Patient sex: M
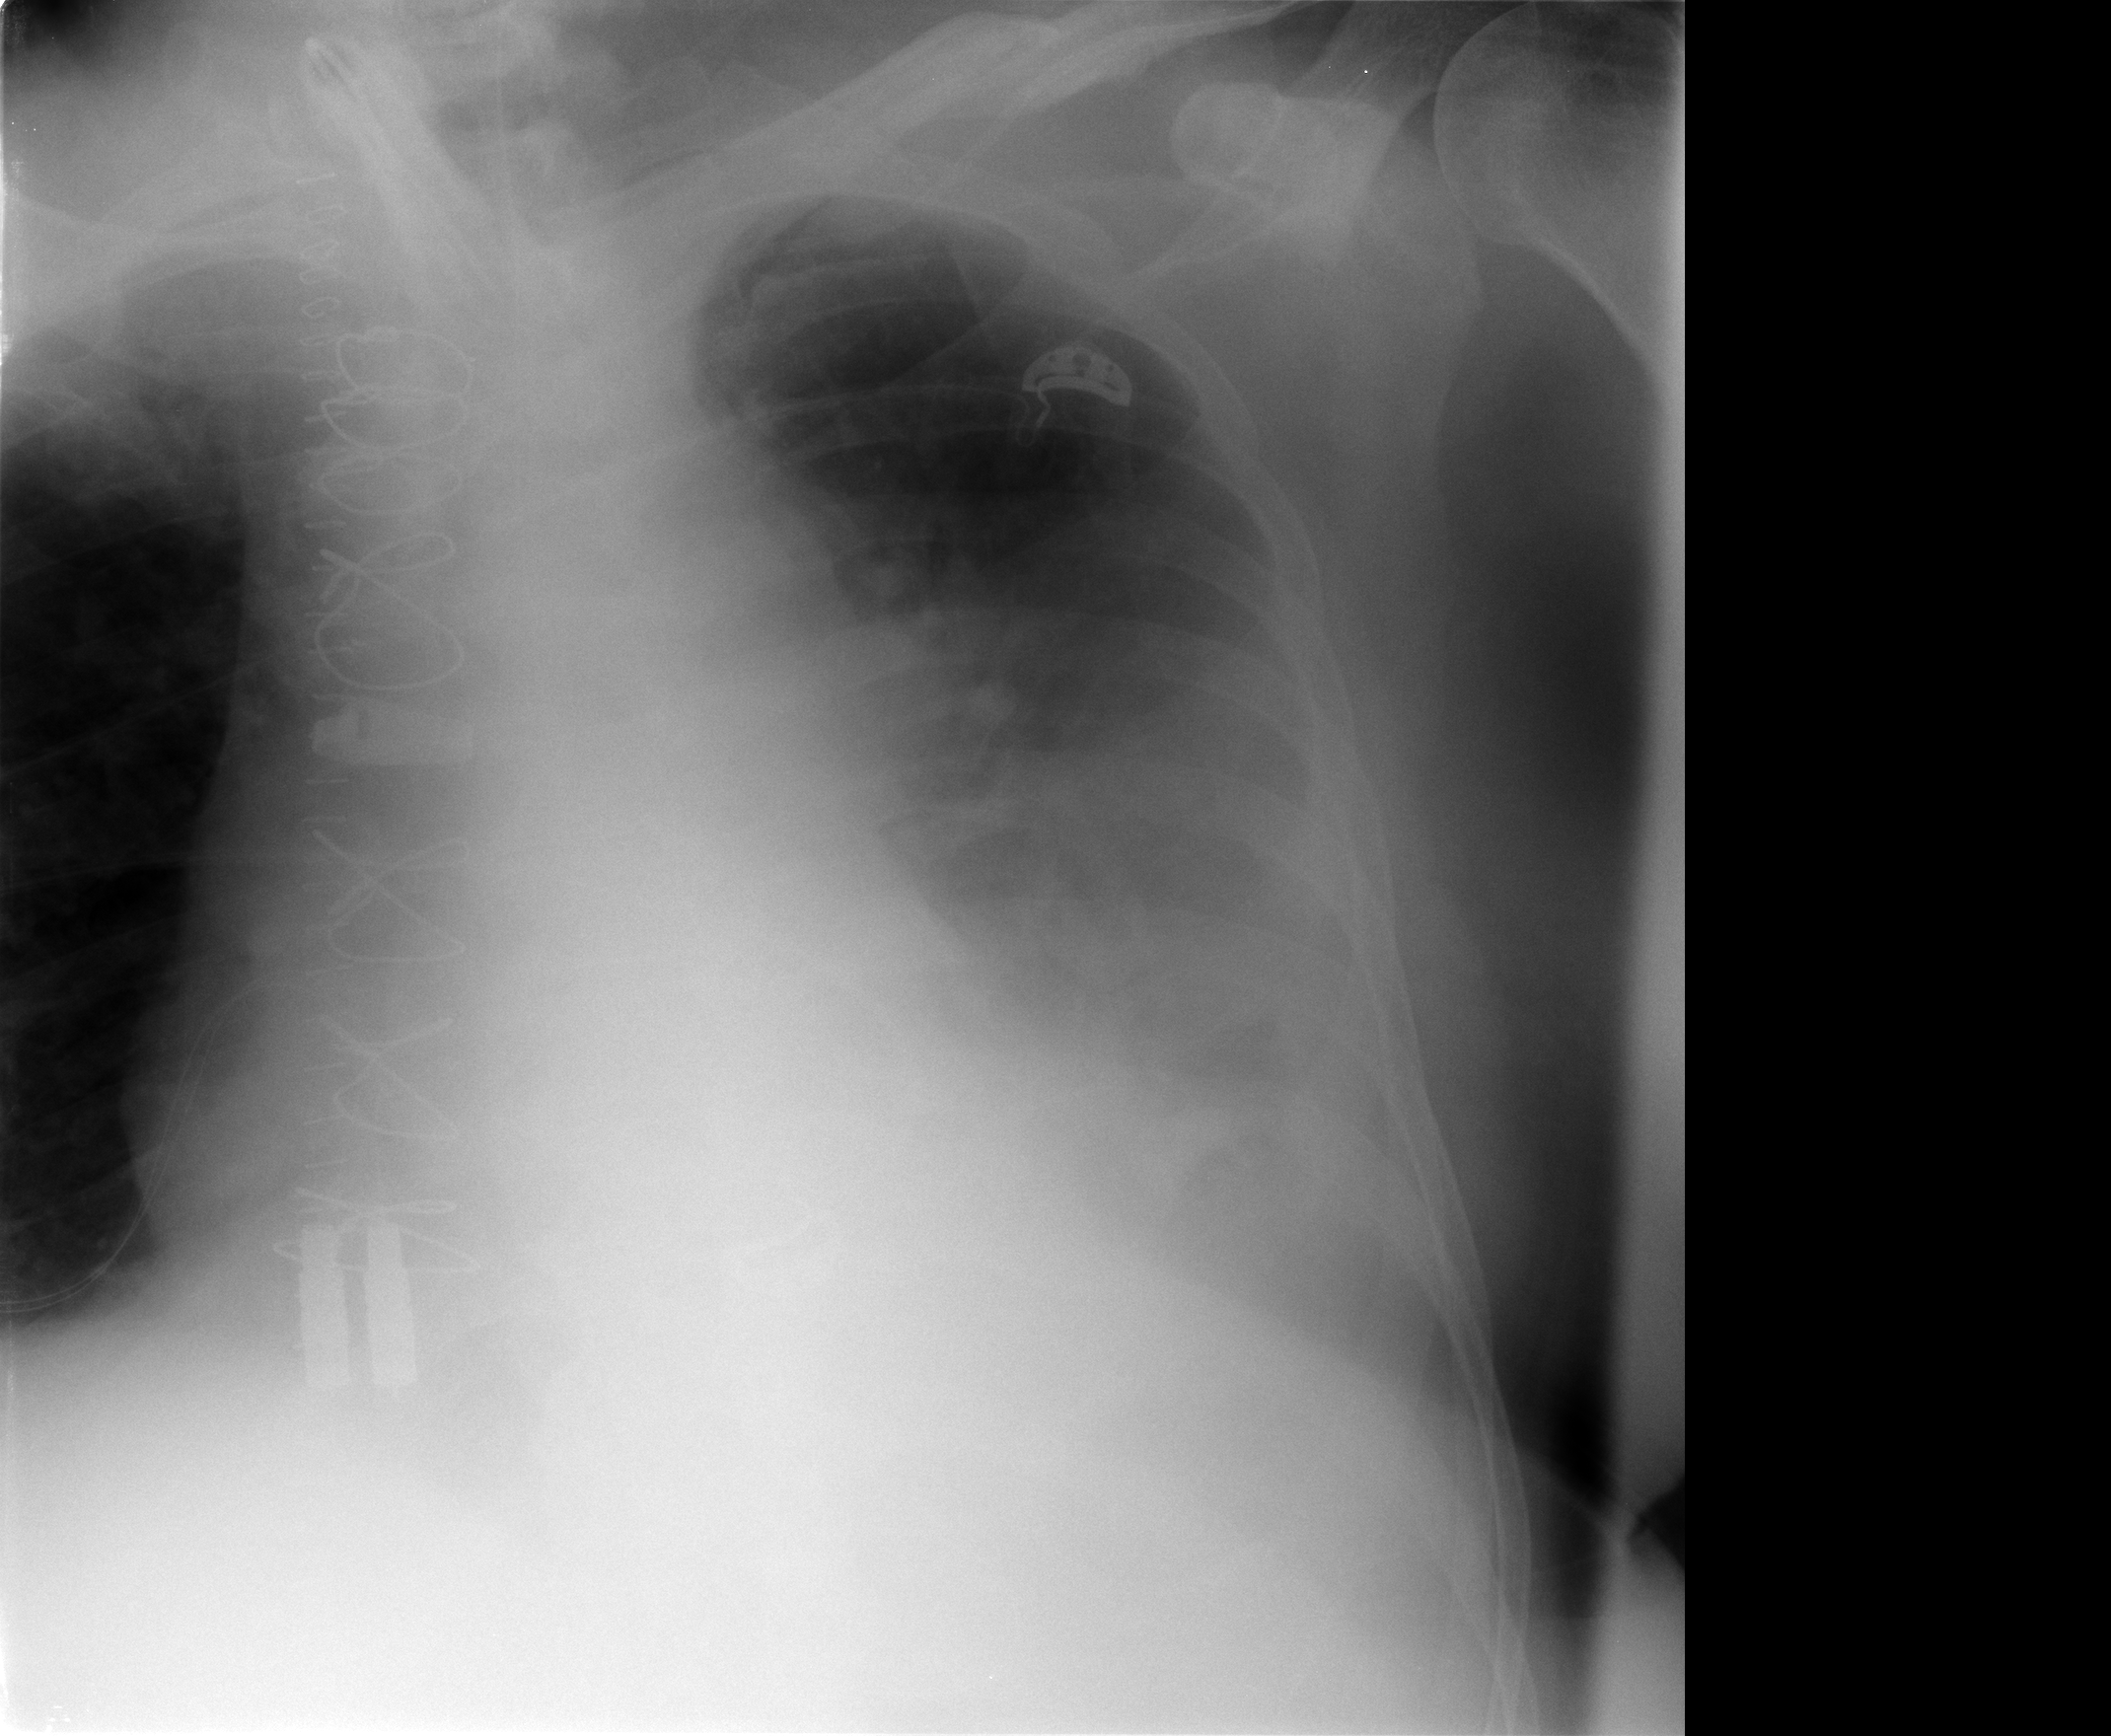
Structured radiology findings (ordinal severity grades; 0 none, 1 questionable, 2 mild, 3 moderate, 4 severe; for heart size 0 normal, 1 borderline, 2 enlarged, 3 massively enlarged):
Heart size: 2
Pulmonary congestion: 0
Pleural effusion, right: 0
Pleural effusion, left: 3
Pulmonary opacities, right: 0
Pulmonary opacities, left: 0
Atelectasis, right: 0
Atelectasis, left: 3